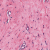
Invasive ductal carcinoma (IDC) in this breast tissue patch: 0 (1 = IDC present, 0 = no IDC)